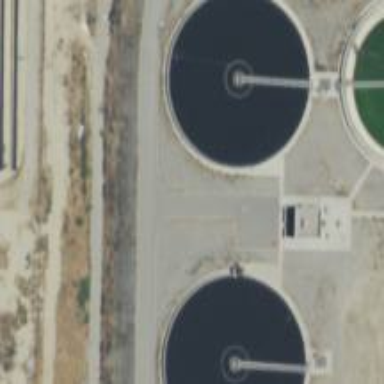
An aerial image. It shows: Basin used for wastewater treatment.